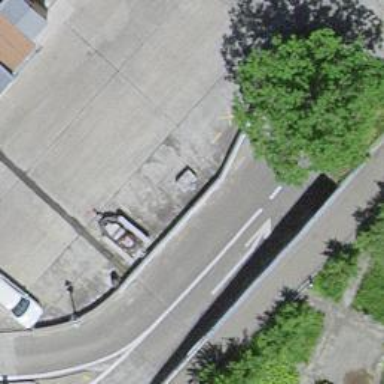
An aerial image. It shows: Parking aisle in tunnel.